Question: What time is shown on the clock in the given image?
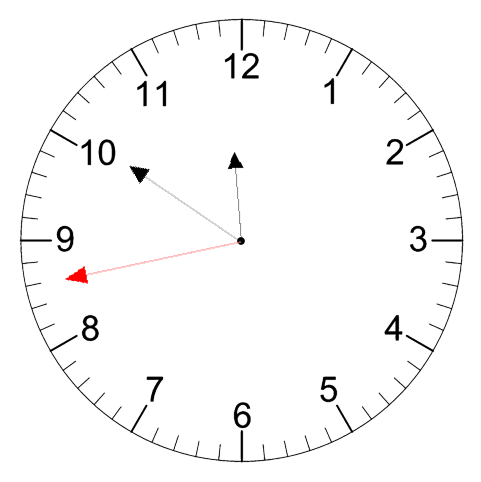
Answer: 11:50:43